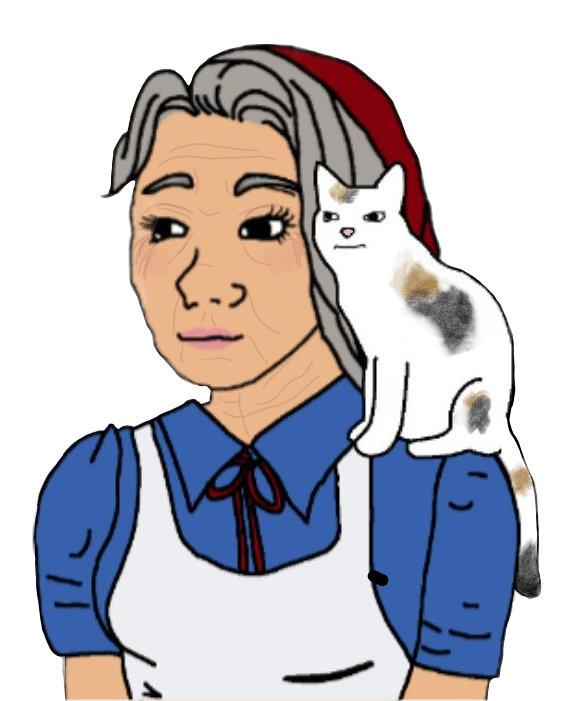
Label: 5_Trad_Wife